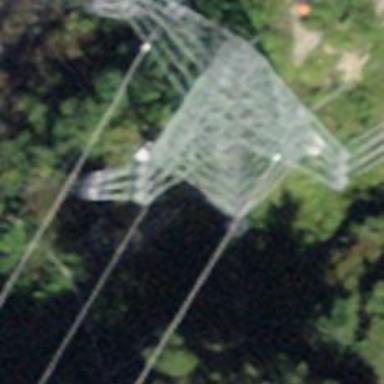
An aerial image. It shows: Power line in the image.